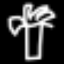
Label: palm tree